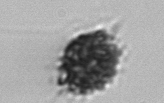
Label: Dictyocha